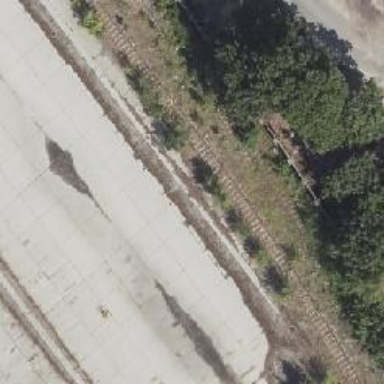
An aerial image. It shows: Railway yard in service.